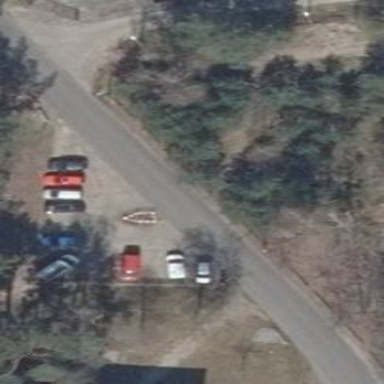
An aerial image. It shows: Parking space is available.